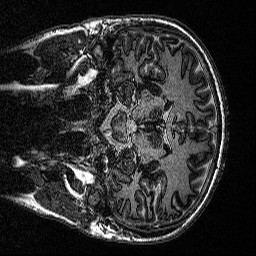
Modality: MP2RAGE
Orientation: coronal
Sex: male
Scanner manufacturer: siemens
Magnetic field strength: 3 T
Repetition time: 5 s
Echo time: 0.00292 s